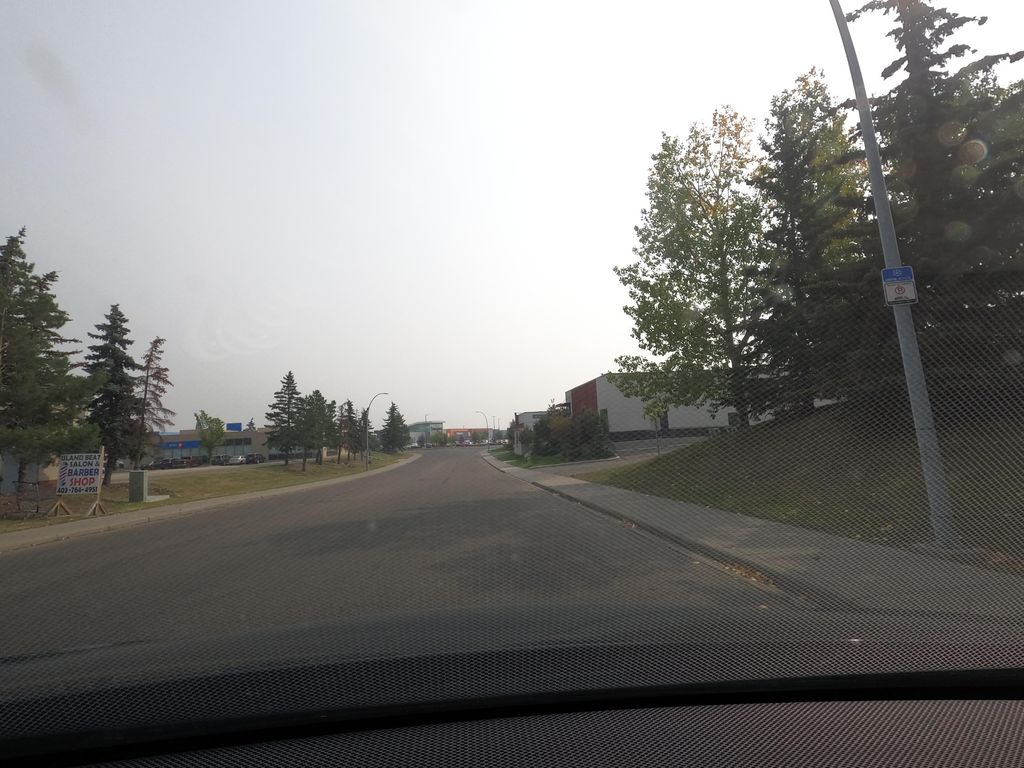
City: calgary